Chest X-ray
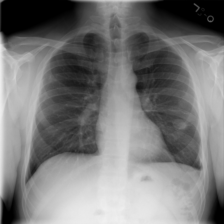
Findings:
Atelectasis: positive
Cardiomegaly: negative
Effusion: negative
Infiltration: negative
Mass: negative
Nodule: positive
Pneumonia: negative
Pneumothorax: negative
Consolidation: negative
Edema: negative
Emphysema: negative
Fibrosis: negative
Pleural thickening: negative
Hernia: negative